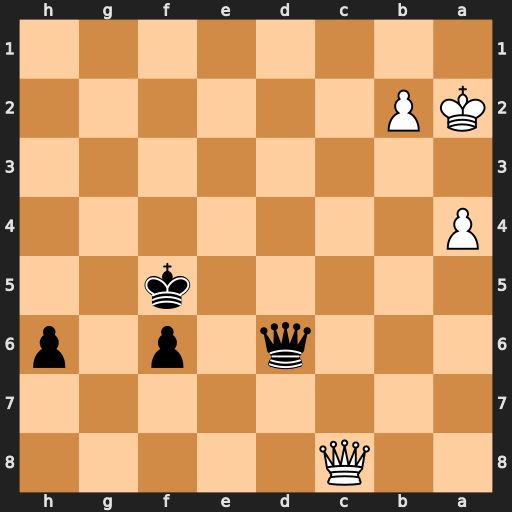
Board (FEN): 2Q5/8/3q1p1p/5k2/P7/8/KP6/8
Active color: b
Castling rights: -
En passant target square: -
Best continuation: Qe6+ Qxe6+ Kxe6 Kb3 h5